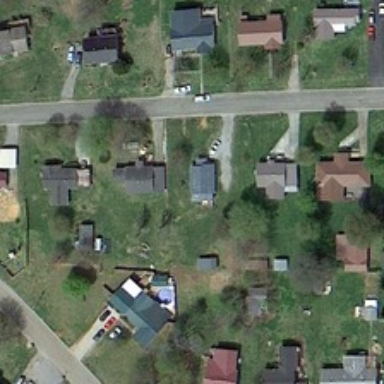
Some buildings and green trees are in a medium residential area .